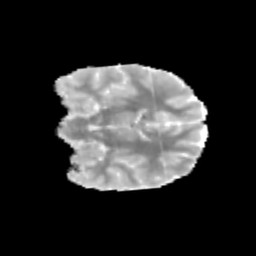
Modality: MD
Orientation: coronal
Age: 9
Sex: male
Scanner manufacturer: siemens
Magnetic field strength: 3 T
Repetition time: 3.8 s
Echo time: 0.07 s